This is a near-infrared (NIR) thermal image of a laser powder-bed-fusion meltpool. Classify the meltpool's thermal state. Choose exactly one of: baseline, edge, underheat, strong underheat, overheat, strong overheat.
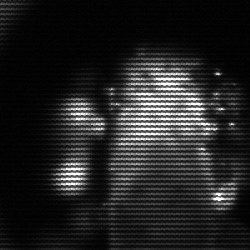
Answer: strong underheat